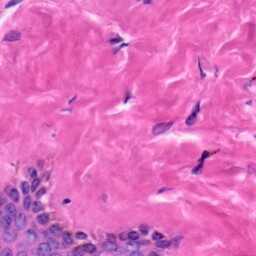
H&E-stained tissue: Skin